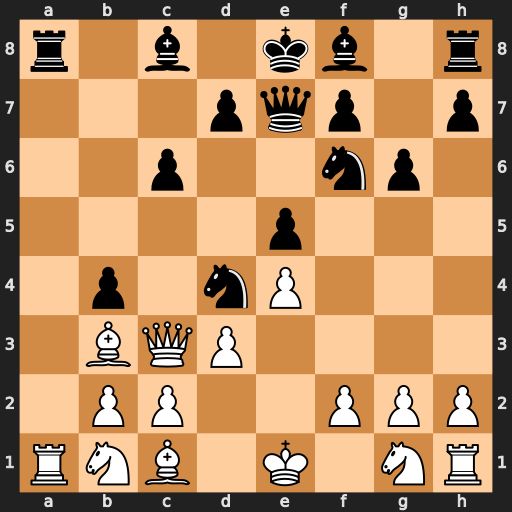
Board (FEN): r1b1kb1r/3pqp1p/2p2np1/4p3/1p1nP3/1BQP4/1PP2PPP/RNB1K1NR
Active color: w
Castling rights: KQkq
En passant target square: -
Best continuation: Rxa8 bxc3 Rxc8+